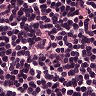
Metastatic tissue present: no